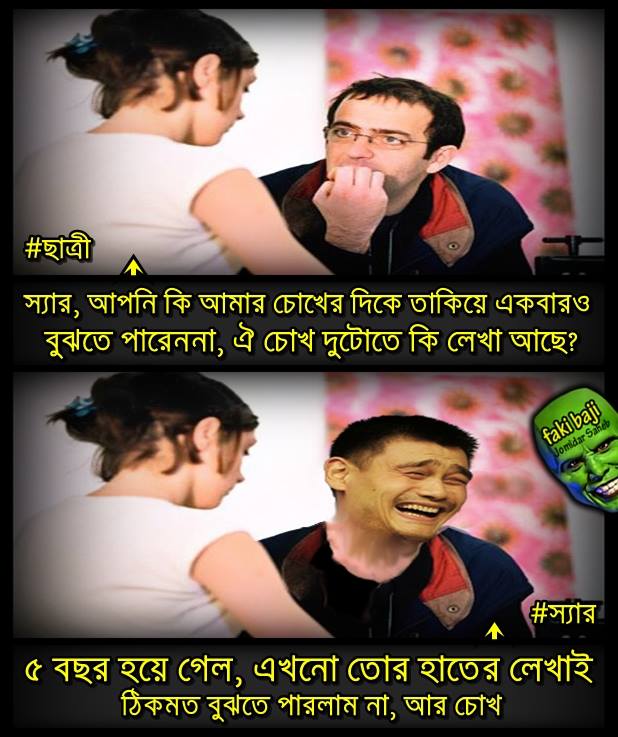
Caption: #ছাত্রী স্যার আপনি কি আমার চোখের দিকে তাকিয়ে একবারও বুঝতে পারেননা, ঐ চোখ দুটোতে কি লেখা আছে?  #স্যার ৫ বছর হয়ে গেল, এখনো তোর হাতের লেখাই ঠিকমত বুঝতে পারলাম না,আর চোখ
Label: hate